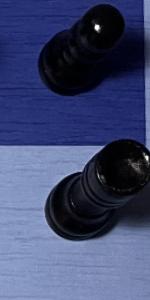
Label: Rook_Black